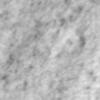
Label: no_change